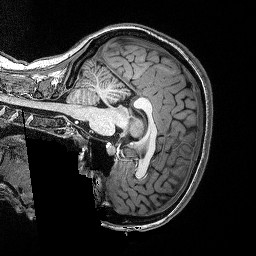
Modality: T1w
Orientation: sagittal
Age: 20
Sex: female
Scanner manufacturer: siemens
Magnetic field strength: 3 T
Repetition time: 2.53 s
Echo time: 0.0033 s